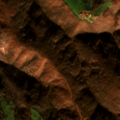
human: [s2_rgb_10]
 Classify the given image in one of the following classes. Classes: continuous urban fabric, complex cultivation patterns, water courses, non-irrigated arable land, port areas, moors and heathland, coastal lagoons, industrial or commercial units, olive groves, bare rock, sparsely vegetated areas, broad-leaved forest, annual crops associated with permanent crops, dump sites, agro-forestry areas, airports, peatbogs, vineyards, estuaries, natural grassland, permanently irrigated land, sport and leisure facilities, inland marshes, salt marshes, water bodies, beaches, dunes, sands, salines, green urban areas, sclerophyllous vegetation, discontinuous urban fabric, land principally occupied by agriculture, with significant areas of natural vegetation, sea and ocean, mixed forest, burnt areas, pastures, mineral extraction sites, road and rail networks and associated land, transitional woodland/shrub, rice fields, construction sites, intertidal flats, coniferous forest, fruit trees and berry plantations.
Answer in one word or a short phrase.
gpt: complex cultivation patterns, broad-leaved forest